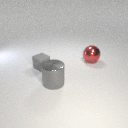
large red metal sphere behind small gray rubber cube